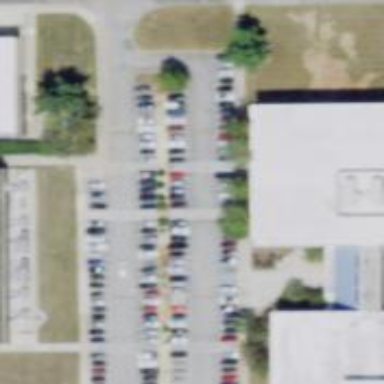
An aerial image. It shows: Parking space is available.